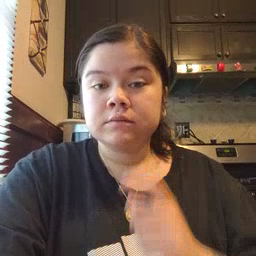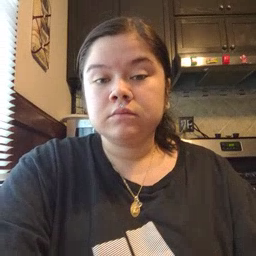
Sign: glasswindow